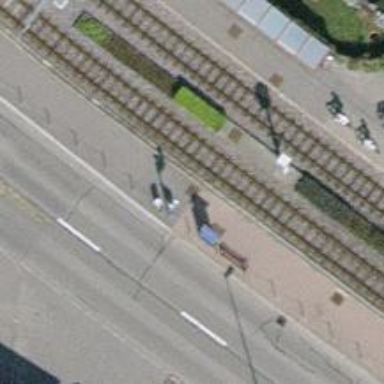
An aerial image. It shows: Light rail stop position for public transport.